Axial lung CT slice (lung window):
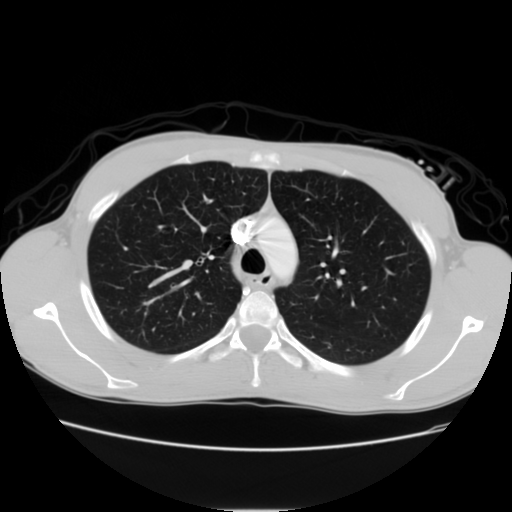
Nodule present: no